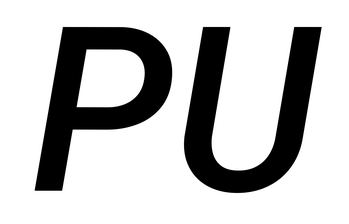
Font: Roboto-Italic_Medium_Italic